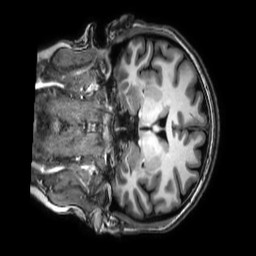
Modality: T1w
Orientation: coronal
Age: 33
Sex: female
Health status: healthy
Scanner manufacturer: philips
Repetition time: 0.009 s
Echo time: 0.004 s